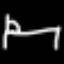
Label: bed